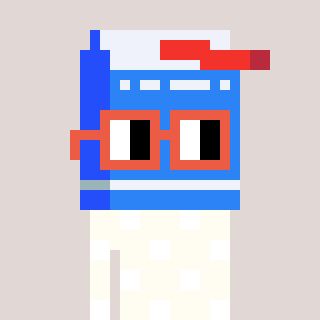
a pixel art character with square orange glasses, a milk-shaped head and a grayscale-colored body on a warm background